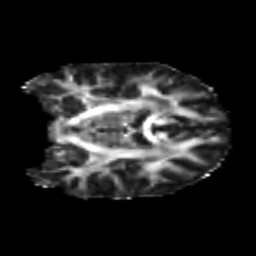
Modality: FA
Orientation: coronal
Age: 23
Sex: male
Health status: healthy